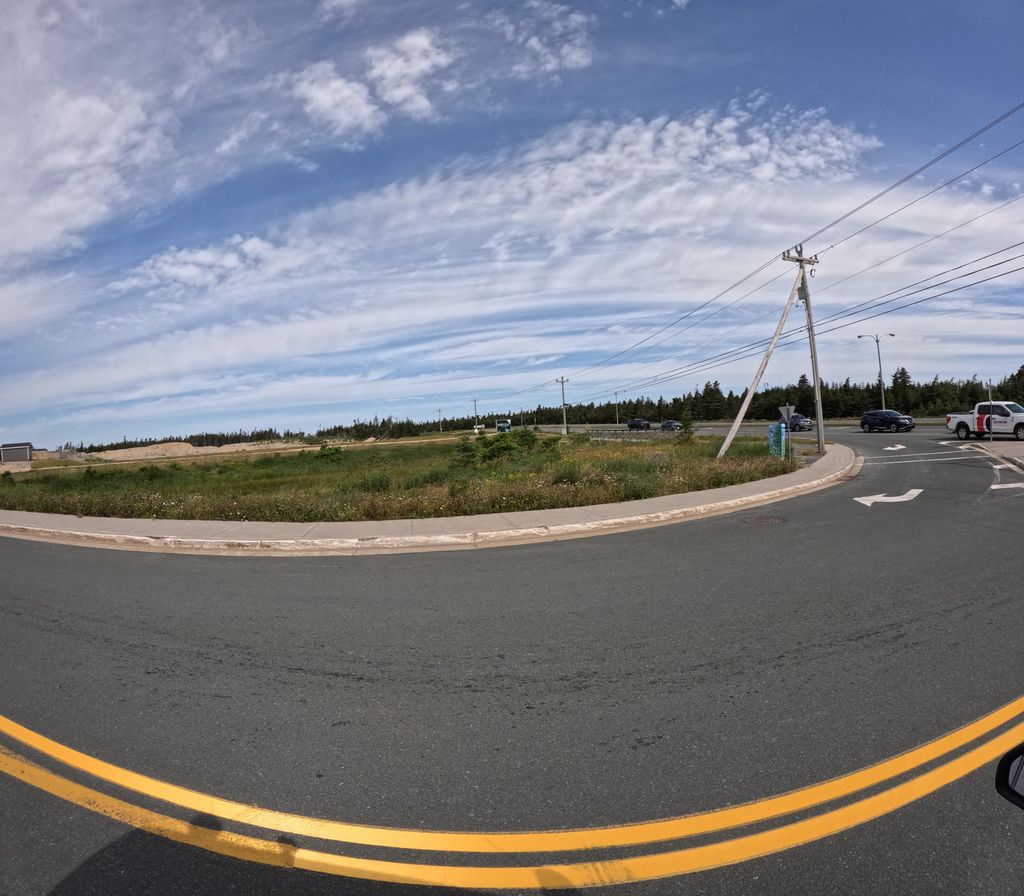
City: st_johns